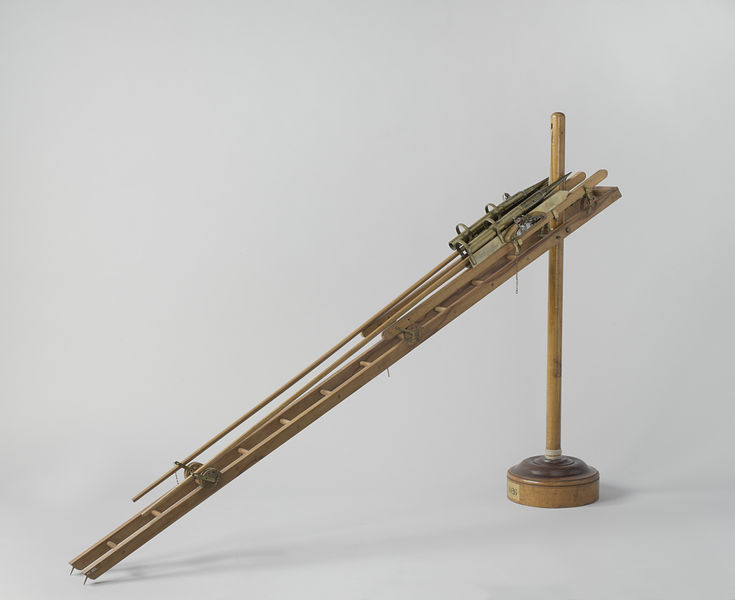
Titel: Model van twee Congrevese vuurpijlen op lanceerinrichting
Künstler: William Congreve
Standort: Amsterdam
Institution: Rijksmuseum
Schlagwörter: stair, white, black, old, brown, wooden, wood, silver, metal, pine, ladder, sculpture, instrument, simple, brass, standing, arrow, bow, wheel, equipment, iron, measure, tool, weapon, crossbow, machine, chain, clasp, modell, metall, craft, spindle, object, awesome, weird, contraption, invention, track, incline, loom, tabletop, dowel, pulley, kinetic art, rungs, plunger, apparatus, gadget, propped